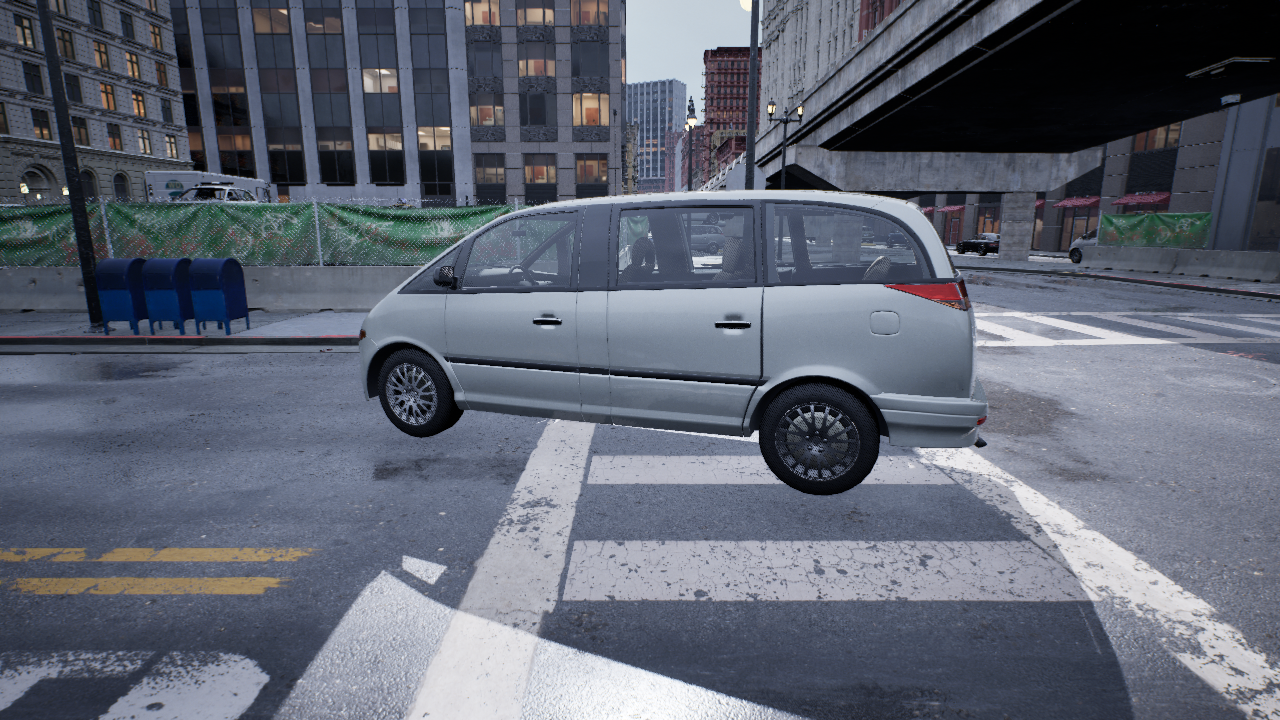
Venue: intersection
Lighting: overcast
Vehicle rig: minivan